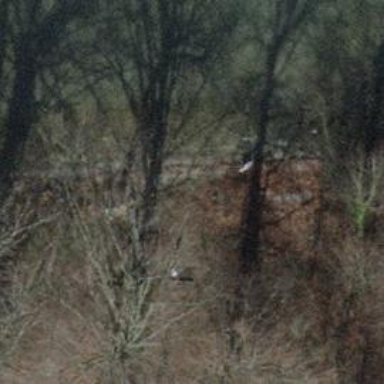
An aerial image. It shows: Brown bench.